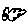
Label: cloud